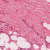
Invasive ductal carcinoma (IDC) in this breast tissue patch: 1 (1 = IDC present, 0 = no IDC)